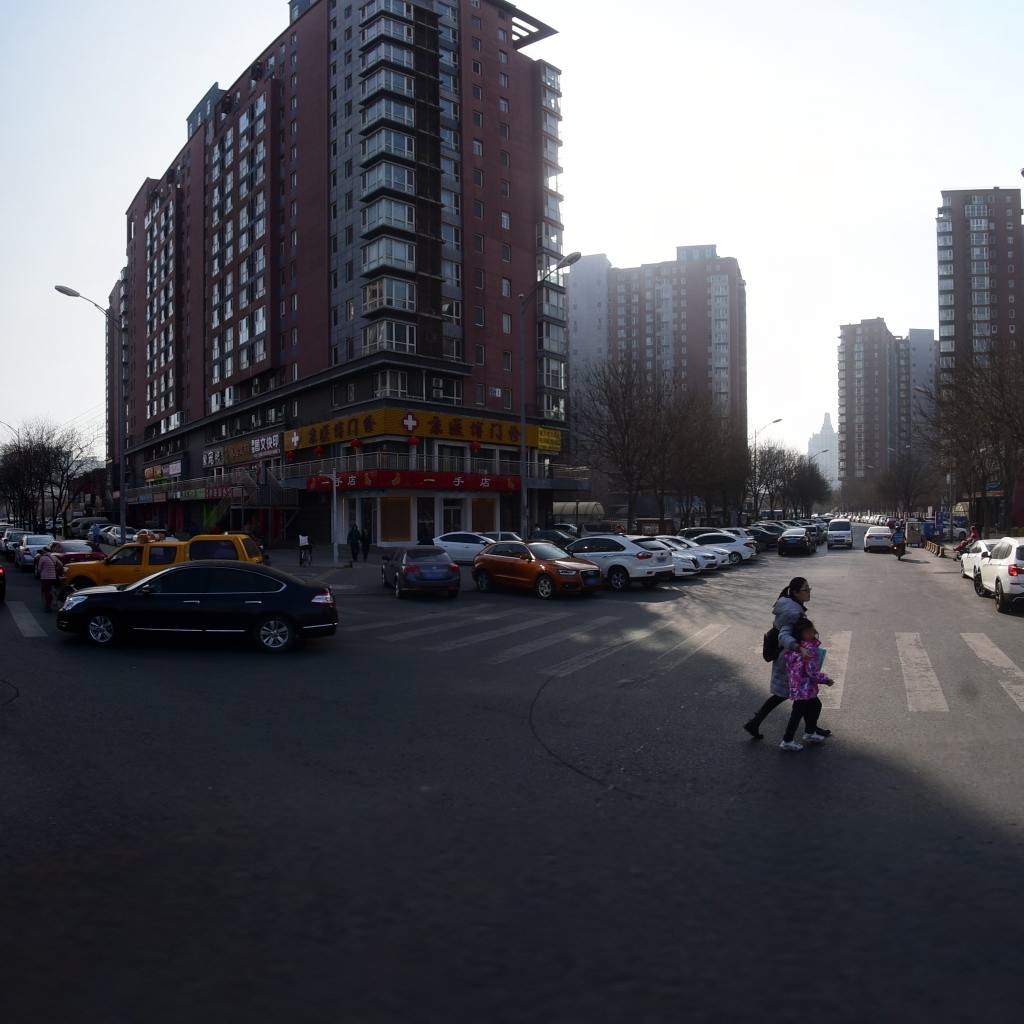
Region: Chaoyang
Road damage annotations: longitudinal patch, manhole cover